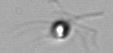
Label: Calciopappus